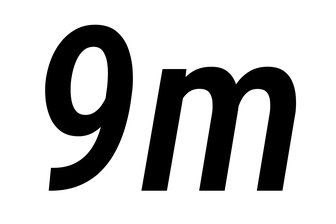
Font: Roboto-Italic_Condensed_Medium_Italic